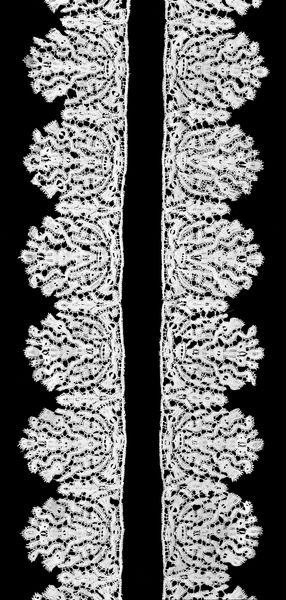
Titel: Strook Vlaamse kloskant
Standort: Amsterdam
Institution: Rijksmuseum
Schlagwörter: white, black, lace, pattern, picture, sewing, two, flower, ribbon, black and white, trim, fabric, line, sketch, photo, weiss, design, close up, detail, cloth, floral, ornamental, clothing, cut, photograph, photography, organic, spitze, material, pretty, pieces, knitting, thread, frills, braids, crafts, symmetric, black background, stitch, yarn, intricate, frill, floral motif, lacy, strips, stoff, fragile, frilly, scalloped, handmade, sample, trimming, dainty, doily, lacey, sewn, pelace, hand stitched